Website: home-depot
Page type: customer-info-address
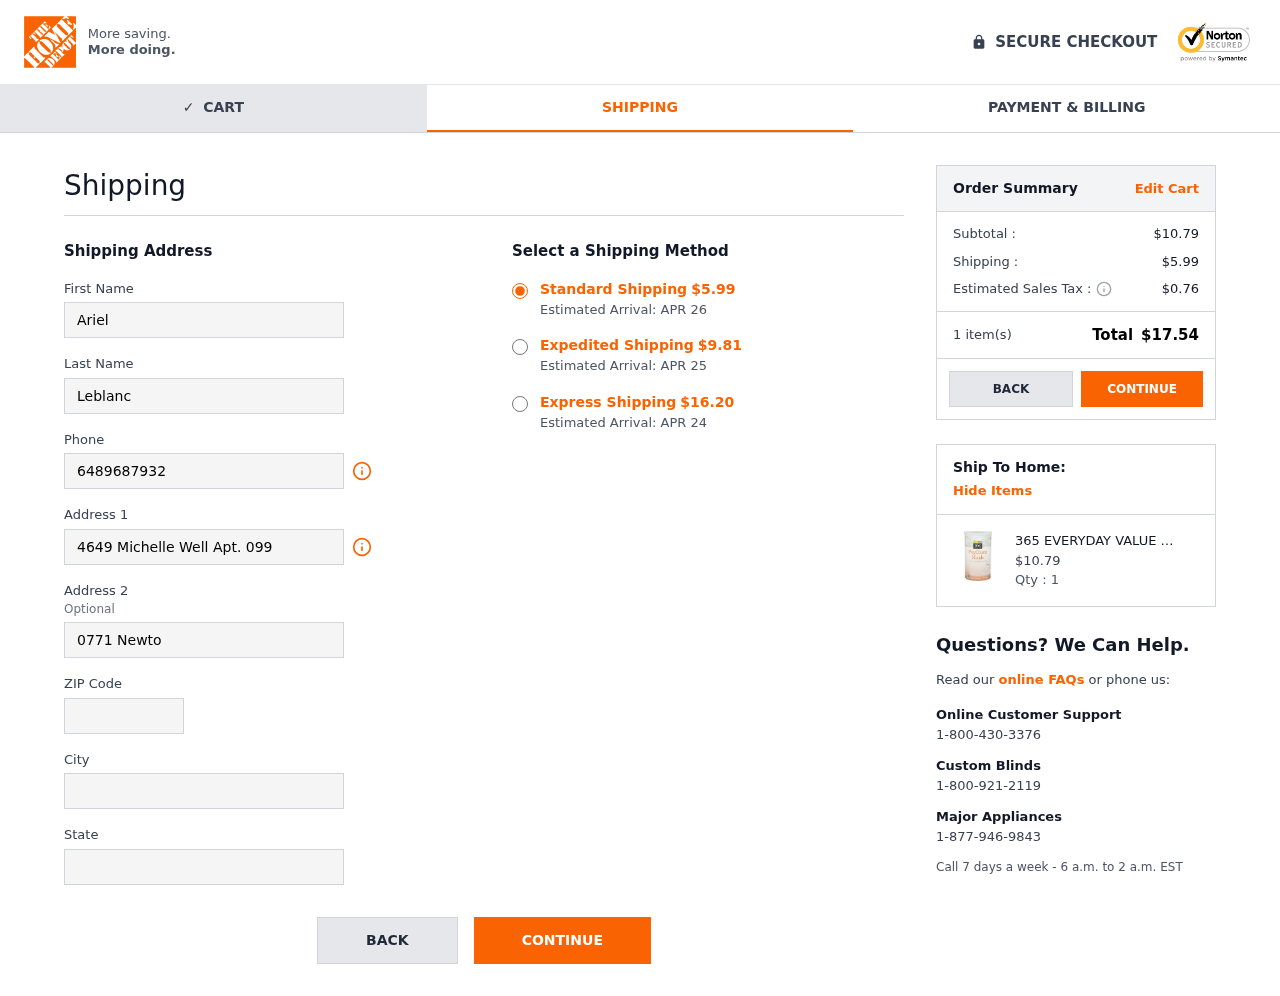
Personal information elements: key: PII_CITY
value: Lake Jennifer
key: PII_FIRSTNAME
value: Ariel
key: PII_LASTNAME
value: Leblanc
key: PII_PHONE
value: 6489687932
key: PII_POSTCODE
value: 13182
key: PII_STATE
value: Indiana
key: PII_STREET
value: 4649 Michelle Well Apt. 099
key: PII_STREET2
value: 0771 Newton Burgs
Product elements: key: PRODUCT1_NAME
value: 365 EVERYDAY VALUE Psyllium Powder Husk, 12 OZ
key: PRODUCT1_PRICE
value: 10.79
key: PRODUCT1_QUANTITY
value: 1
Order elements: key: ORDER_SHIPPING_COST
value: $5.99
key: ORDER_DELIVERY_DATE
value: Estimated Arrival: APR 26
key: ORDER_SHIPPING_COST_EXPEDITED
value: $9.81
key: ORDER_DELIVERY_DATE_EXPEDITED
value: Estimated Arrival: APR 25
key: ORDER_SHIPPING_COST_EXPRESS
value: $16.20
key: ORDER_DELIVERY_DATE_EXPRESS
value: Estimated Arrival: APR 24
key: ORDER_SUBTOTAL
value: $10.79
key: ORDER_TAX
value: $0.76
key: ORDER_NUM_ITEMS
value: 1 item(s)
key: ORDER_TOTAL
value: $17.54